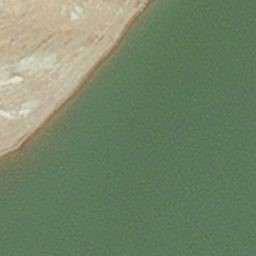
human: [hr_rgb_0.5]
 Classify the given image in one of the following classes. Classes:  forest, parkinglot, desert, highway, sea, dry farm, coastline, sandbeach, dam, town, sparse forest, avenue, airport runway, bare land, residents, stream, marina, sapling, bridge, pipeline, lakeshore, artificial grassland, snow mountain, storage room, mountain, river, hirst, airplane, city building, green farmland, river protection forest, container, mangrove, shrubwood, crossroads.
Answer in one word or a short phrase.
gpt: hirst